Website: crate-barrel
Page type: billing-address
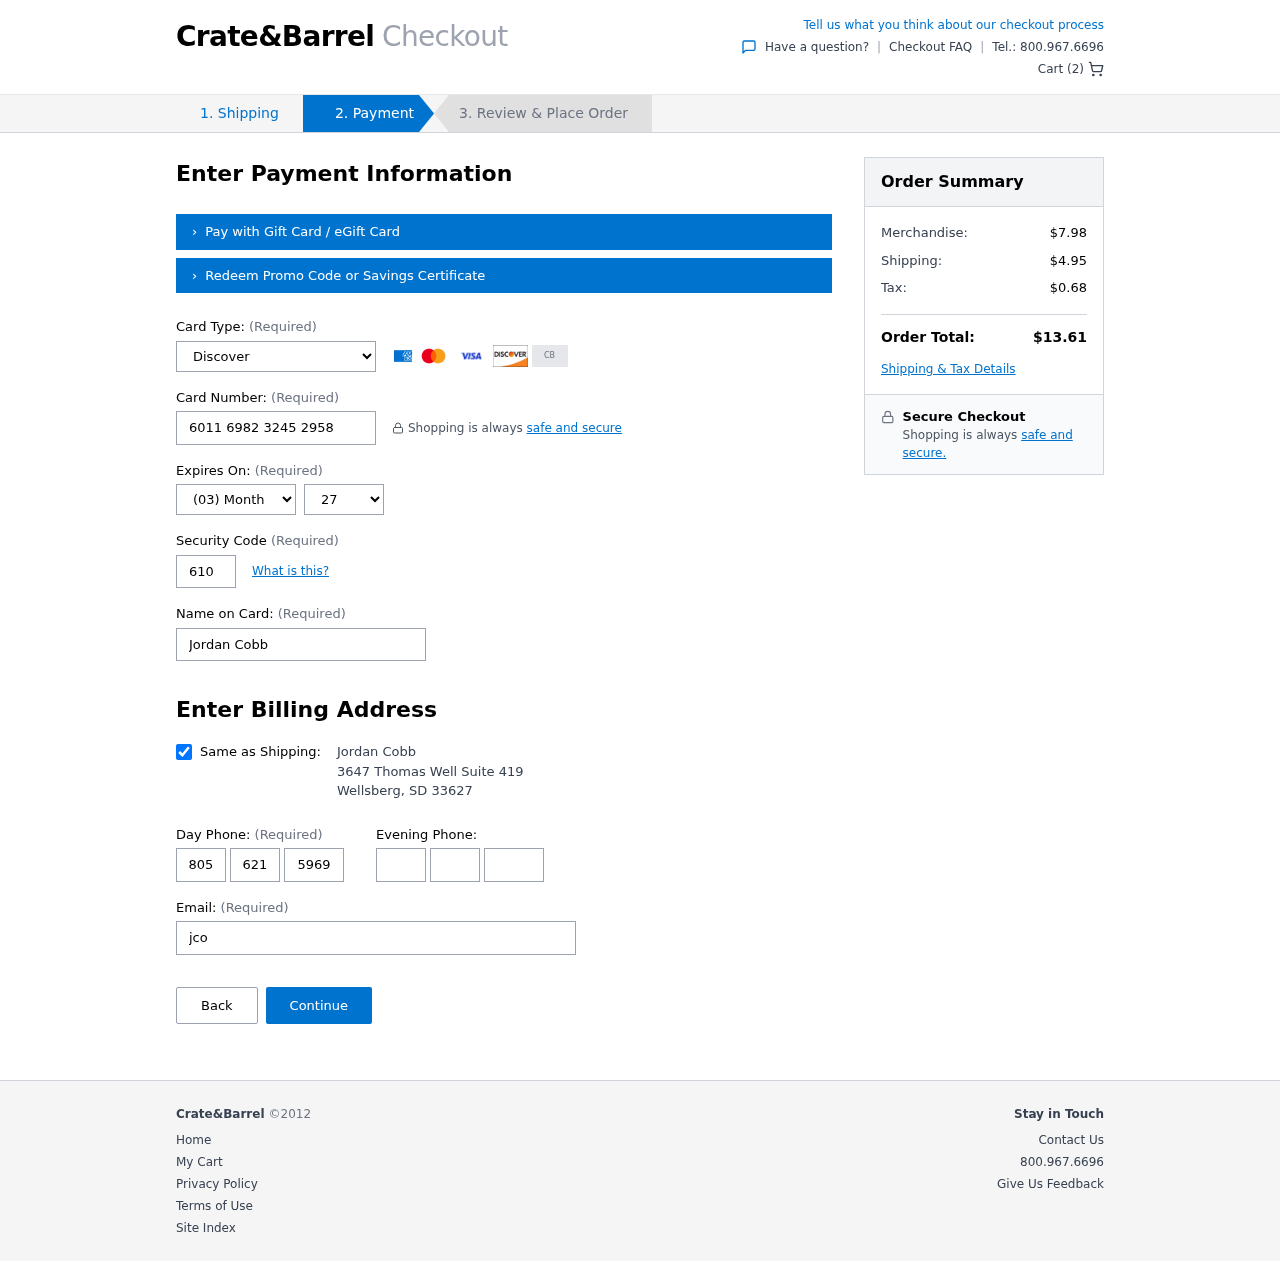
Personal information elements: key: PII_CARD_CVV
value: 610
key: PII_CARD_EXPIRY_MONTH
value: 03
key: PII_CARD_EXPIRY_YEAR
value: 27
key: PII_CARD_NUMBER
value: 6011 6982 3245 2958
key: PII_CARD_TYPE
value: Discover
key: PII_CITY
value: Wellsberg
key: PII_EMAIL
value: jcobb@hotmail.com
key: PII_FULLNAME
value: Jordan Cobb
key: PII_PHONE_AREA
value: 805
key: PII_PHONE_PREFIX
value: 621
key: PII_PHONE_SUFFIX
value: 5969
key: PII_POSTCODE
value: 33627
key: PII_STATE_ABBR
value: SD
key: PII_STREET
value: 3647 Thomas Well Suite 419
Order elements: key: ORDER_NUM_ITEMS
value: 2
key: ORDER_SUBTOTAL
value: $7.98
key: ORDER_SHIPPING_COST
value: $4.95
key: ORDER_TAX
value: $0.68
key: ORDER_TOTAL
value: $13.61